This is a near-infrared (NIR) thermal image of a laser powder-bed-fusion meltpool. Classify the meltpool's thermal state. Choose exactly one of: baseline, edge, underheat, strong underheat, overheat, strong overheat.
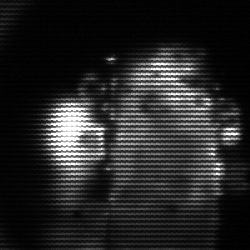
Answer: strong underheat